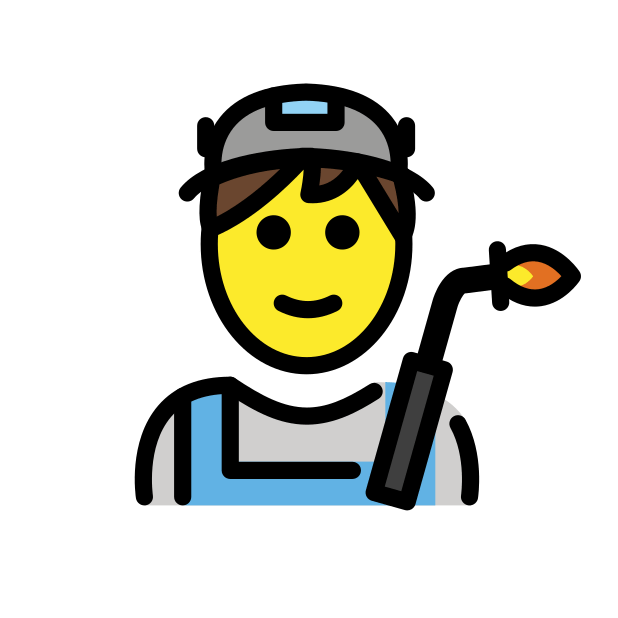
factory worker